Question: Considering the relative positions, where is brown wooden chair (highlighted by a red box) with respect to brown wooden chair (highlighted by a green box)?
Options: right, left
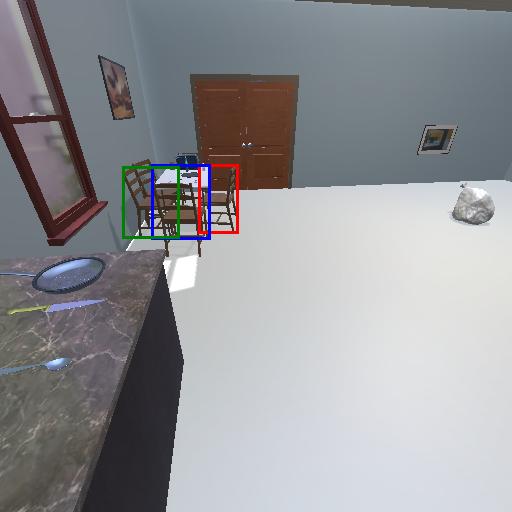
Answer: right